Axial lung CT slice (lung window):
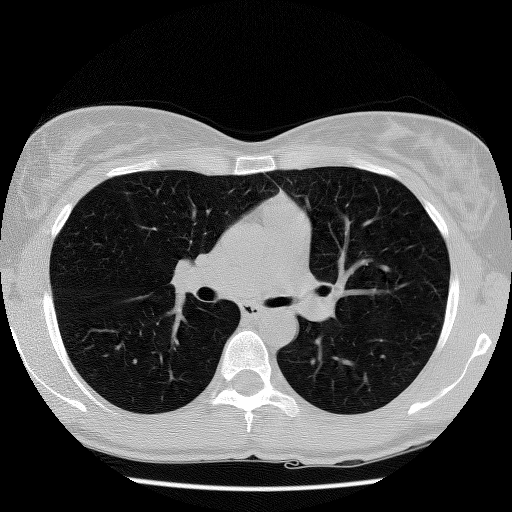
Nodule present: no